Interaction volume radius: 10 \u00c5
Interaction volume height: 10 \u00c5
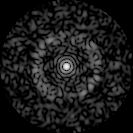
Disorder parameter: 0.8161